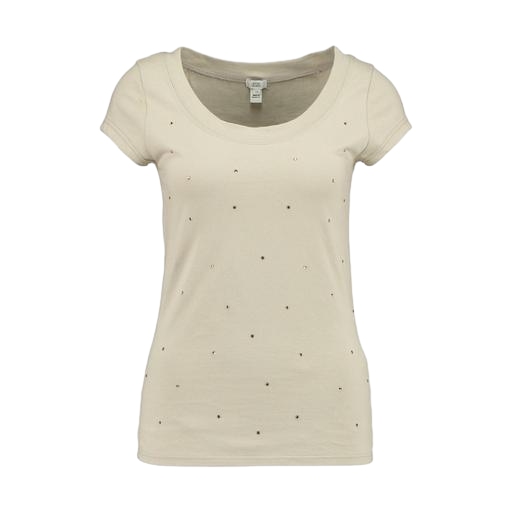
beige scoop tee, short-sleeve top only macy, natural women's t-shirt, white background